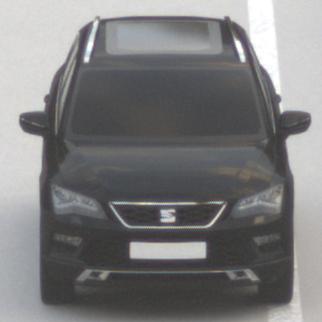
Make: SEAT
Model: Ateca 1.0 TSI Ecomotive
Detailed model: Ateca (5FP)
Model produced from: 2016/08
Model produced until: 2018/08
Doors: 5
Color: black
Road condition: dry road
Daytime: sunrise or sunset
Contrast: low contrast